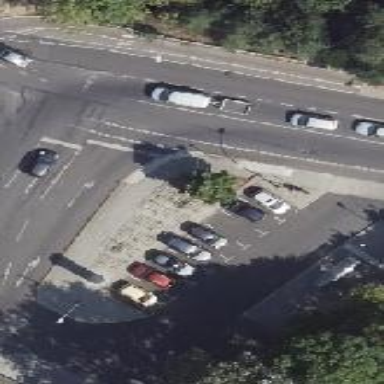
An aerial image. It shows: Street-side parking area.